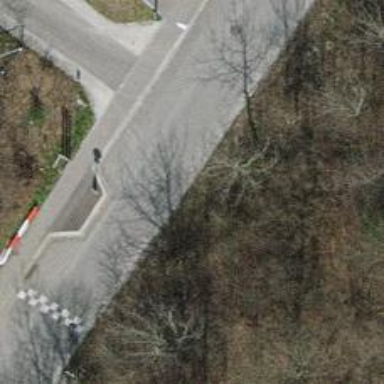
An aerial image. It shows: Unclassified road with sidewalk on the left and cycleway on the opposite side.